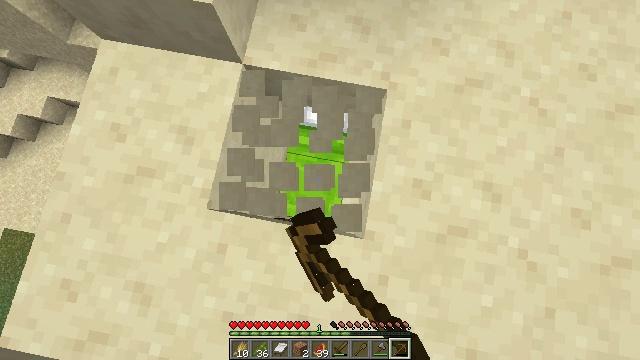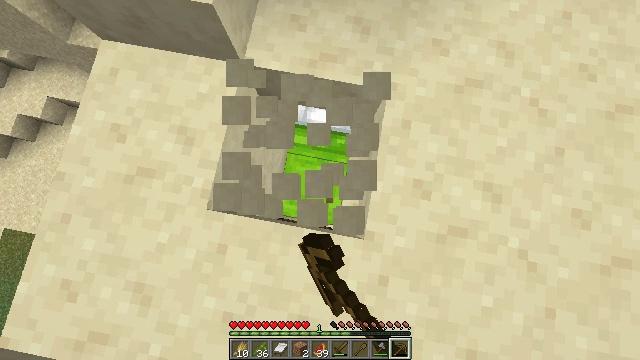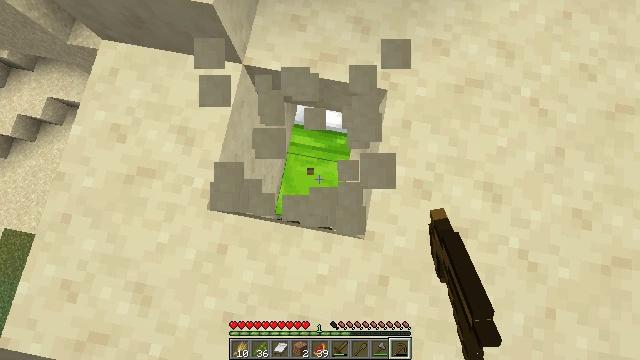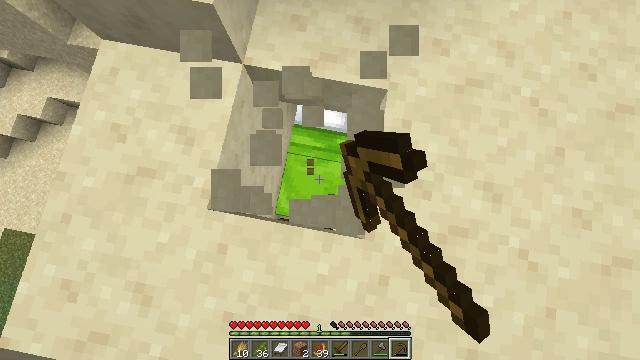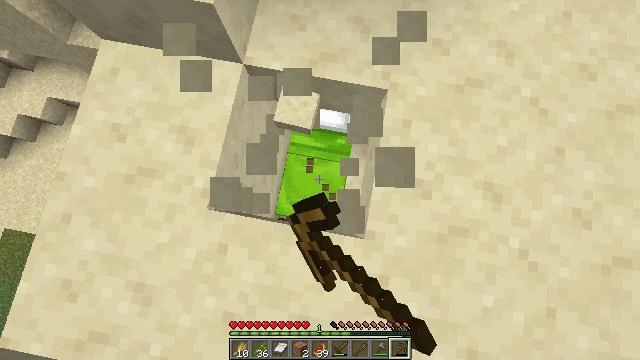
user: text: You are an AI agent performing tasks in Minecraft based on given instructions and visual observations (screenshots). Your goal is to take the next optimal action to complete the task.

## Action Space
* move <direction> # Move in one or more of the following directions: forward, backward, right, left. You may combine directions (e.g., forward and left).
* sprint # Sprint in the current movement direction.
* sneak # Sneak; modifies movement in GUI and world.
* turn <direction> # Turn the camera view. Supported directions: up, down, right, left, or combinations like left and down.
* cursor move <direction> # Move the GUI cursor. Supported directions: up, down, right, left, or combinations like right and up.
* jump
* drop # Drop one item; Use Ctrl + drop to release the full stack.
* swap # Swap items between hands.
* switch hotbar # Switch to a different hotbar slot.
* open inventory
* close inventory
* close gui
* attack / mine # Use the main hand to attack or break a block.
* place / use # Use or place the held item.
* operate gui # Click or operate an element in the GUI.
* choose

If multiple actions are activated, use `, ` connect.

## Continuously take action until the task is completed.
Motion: motion action
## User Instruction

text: Break the smooth sandstone slab to collect it.
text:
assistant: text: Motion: attack / mine
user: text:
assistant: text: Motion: attack / mine
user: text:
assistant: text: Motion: attack / mine
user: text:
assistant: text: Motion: attack / mine
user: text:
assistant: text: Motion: attack / mine